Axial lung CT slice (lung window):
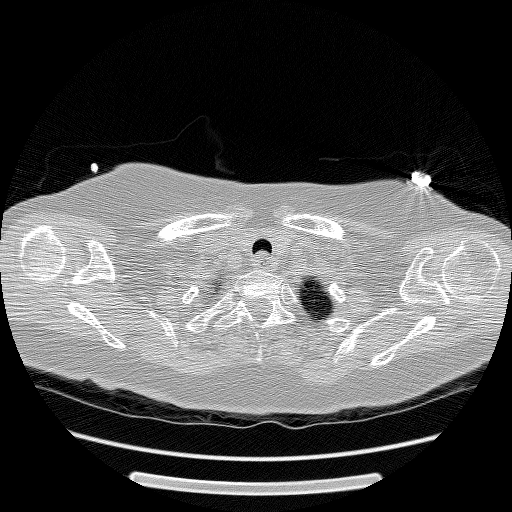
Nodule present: no